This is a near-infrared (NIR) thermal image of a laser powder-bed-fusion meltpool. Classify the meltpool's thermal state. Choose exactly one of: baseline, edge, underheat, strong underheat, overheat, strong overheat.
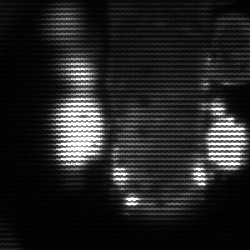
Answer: strong underheat